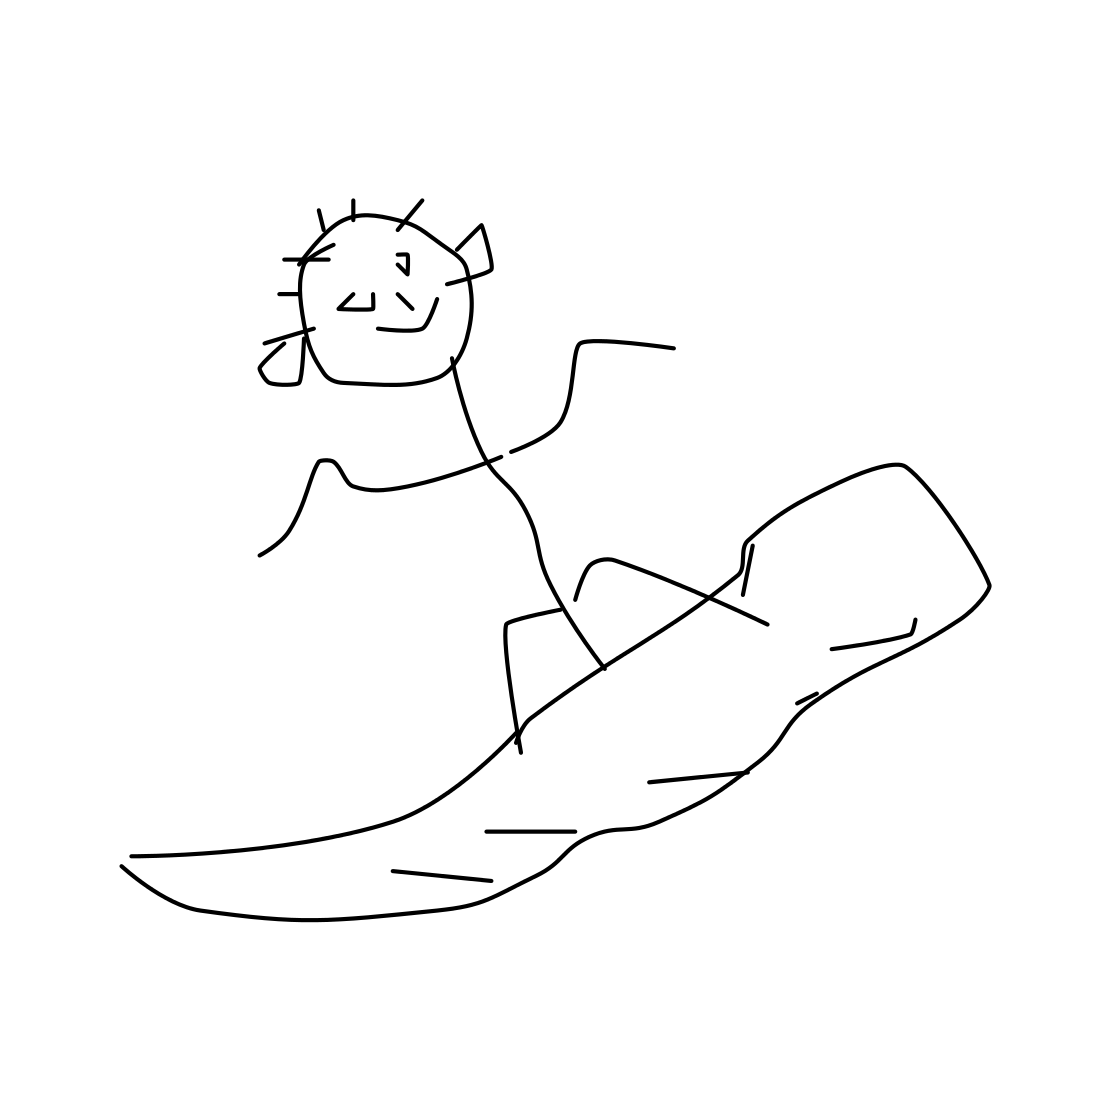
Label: snowboard